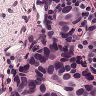
Metastatic tissue present: yes